Question: Did anyone knows how to calculate percent of 2 numbers,
Those 2 numbers, they automaticaly calculate percent, what is bigger:

Can PHP script do it? to calculate etc:
'''
$1 = '1342';
$2 = '5436';
$result = ??
'''
I want to get the % of this 2 numbers, so i can put it in css progress bar... this image is not from my site :)
Sorry for bad english, i am looking for this very long, i think this is very simple thing, but if you dont know that, that is big to you :D
Thanks.
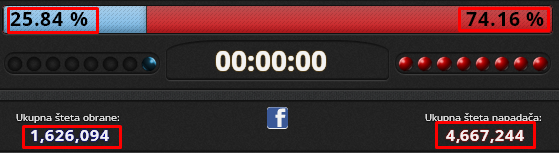
Answer: Just some basic maths:
'''
$var1 = 1342;
$var2 = 5436;
$var1share = $var1 / ($var1 + $var2); // 0.197.. => 19.7... %
$var2share = $var2 / ($var1 + $var2); // 0.802.. => 80.2... %
'''